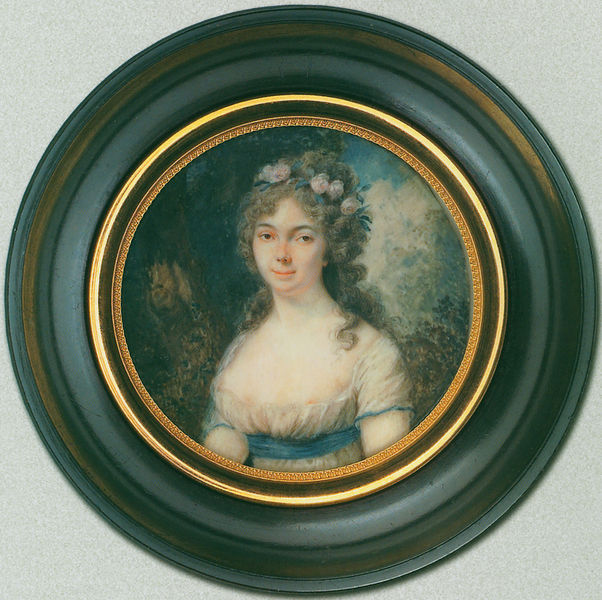
Titel: Dame mit Rosenband im Haar
Künstler: Joseph Marie Bouton
Institution: Celle, Bomann-Museum, Miniaturensammlung Tansey
Schlagwörter: blau, mädchen, ausschnitt, blumen, haar, blüten, band, faru, rahmen, spitze, portrait, porträt, gold, locken, kreis, rund